Question: I have a class with some string properties and each class is displayed as a row in a data grid. Each property has a column of its own. If two adjacent properties are empty, I would like to merge those two columns for that particular row. I am open to using a datagrid or a listview as long as it does the job. E.g.
'''
public class MyClass
{
string name { get; set;}
string age { get; set;}
string sex { get; set;}
double income { get; set;}
}
'''

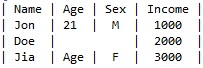
Answer: You better use an ItemsControl for these kinds of situations. My suggestion is to use a Grid as ItemsPanel and instead of say 100 instances of MyClass, implement a Cell class and use 400 of them (each for one cell) and set their exact row and column in code.
You will need a GridHelper which you can find it <URL>
'''
public class Cell
{
public int RowIndex { get; set; }
public int ColumnIndex { get; set; }
public int ColumnSpan { get; set; }
public string Data { get; set; }
public CellType CellType { get; set; } //you can also add an enum for CellType
}
<ItemsControl ItemsSource="{Binding AllCells}">
<ItemsControl.ItemsPanel>
<ItemsPanelTemplate>
<Grid
v:GridHelper.ColumnsCount="{Binding TotalColumns}"
v:GridHelper.RowsCount="{Binding TotalRows}">
</Grid>
</ItemsPanelTemplate>
</ItemsControl.ItemsPanel>
<ItemsControl.ItemContainerStyle>
<Style TargetType="ContentPresenter">
<Setter Property="Grid.Row" Value="{Binding Path=RowIndex}"/>
<Setter Property="Grid.Column" Value="{Binding Path=ColumnIndex}"/>
<Setter Property="Grid.ColumnSpan" Value="{Binding Path=ColumnSpan}"/>
</Style>
</ItemsControl.ItemContainerStyle>
</ItemsControl>
'''
If you need different types of cells, you can add this to the ItemContainerStyle:
'''
<Style.Triggers>
<DataTrigger Binding="{Binding Path=CellType}" Value="NumericCellType">
<Setter Property="ContentTemplate" Value="{StaticResource templateNumericCell}"/>
</DataTrigger>
<DataTrigger Binding="{Binding Path=CellType}" Value="GeneralCellType">
<Setter Property="ContentTemplate" Value="{StaticResource templateGeneralCell}"/>
</DataTrigger>
</Style.Triggers>
'''
Or else you can implement a single template:
'''
<ItemsControl.ItemTemplate>
<DataTemplate>
<TextBox Text="{Binding Data}"/>
</DataTemplate>
</ItemsControl.ItemTemplate>
'''